Field crop: maize
Growth stage: 2
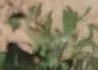
Species: atriplex